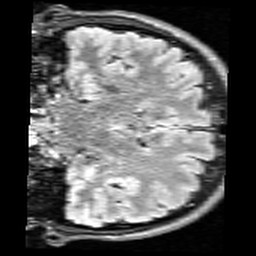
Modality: FLAIR
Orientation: coronal
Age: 24
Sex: male
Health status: healthy
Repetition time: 12 s
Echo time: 0.095 s